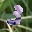
Label: 3